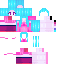
A female human skin with pale skin, wearing brown long hair dressed in a blue hoodie and red pants, featuring a closed mouth.